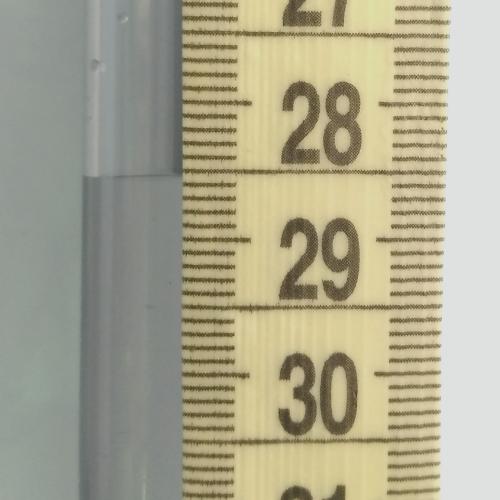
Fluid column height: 28.5 cm